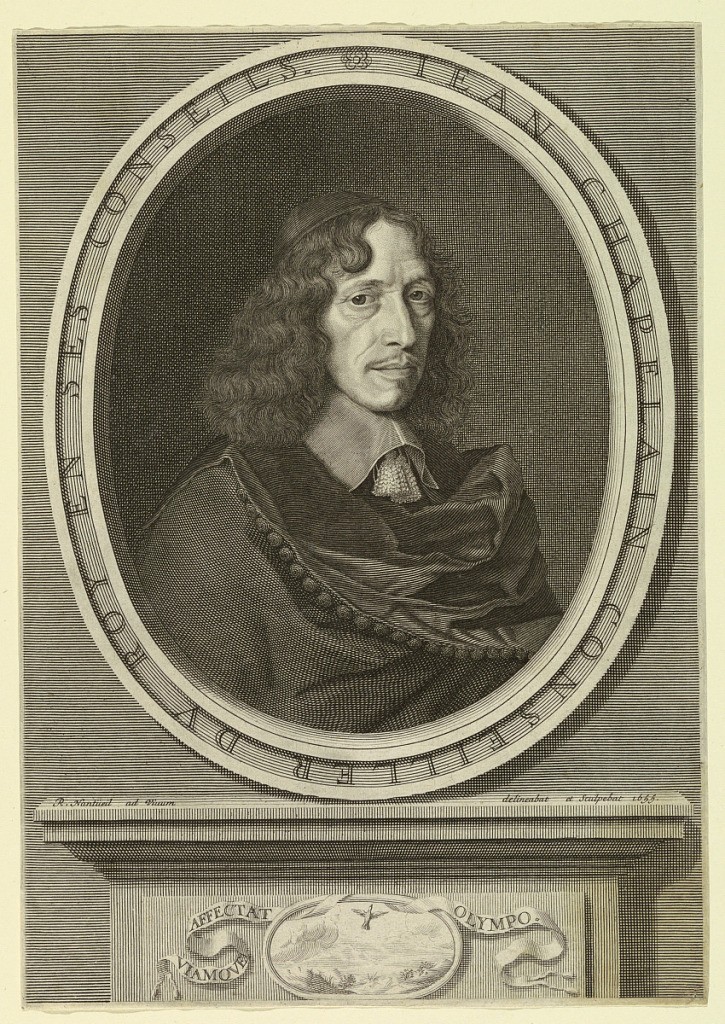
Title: Portrait of Jean Chapelain
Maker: Robert Nanteuil, French, 1623 – 1678
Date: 1655
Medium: Engraving on paper
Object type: Print
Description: In an oval enframement is the bust portrait of Jean Chapelain (1584-1674), shown wearing two tassels about his neck and a heavy cloack.